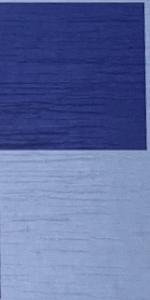
Label: Empty